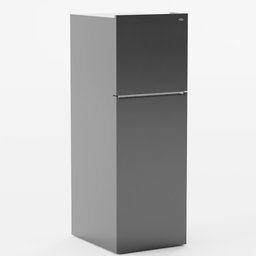
Label: appliances